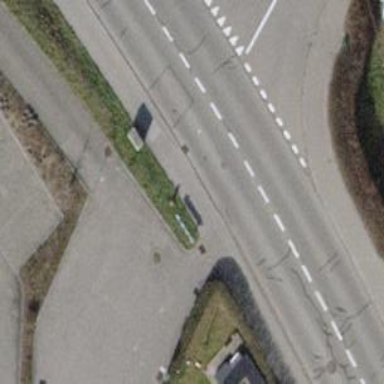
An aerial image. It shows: Street cabinet.